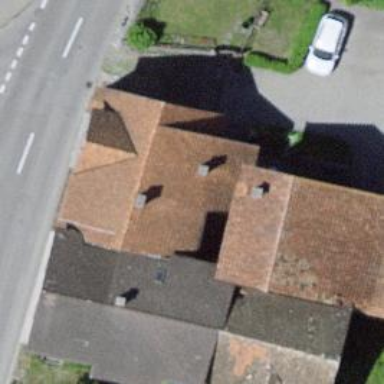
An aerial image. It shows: Building.